Current action and preconditions to check: trajectory_clear

Your task: For each precondition in the list above, predict whether it will hold at this action.

Consider the current scene as observed from the mobile robot's camera, and analyze the predicted future states of all dynamic agents (e.g., people, animals, vehicles, or any moving entities) within the NEXT SECOND.

IMPORTANT: Only answer "very likely" if you are absolutely certain—based on strong, clear evidence—that a dynamic agent will violate the precondition in the predicted future state. Do NOT answer "very likely" for unlikely, ambiguous, or low-probability risks.

Ask yourself for each precondition: Is there a high probability, with clear and convincing evidence, that the predicted future states of any dynamic agent will interfere with the predicted future state of the currently executing action within the NEXT SECOND, causing that precondition to fail?

Assess the risk level based on these predictions. Use "likely" or "very likely" if motions create a clear risk of interference.

Use "neutral" or "improbable" if agents are nearby but their predicted paths are clearly diverging or non-conflicting.

Failure Risk Categories: "very improbable", "improbable", "neutral", "likely", "very likely"

Answer Format: Output ONLY the probability_of_failure value from these categories: "very improbable", "improbable", "neutral", "likely", "very likely"

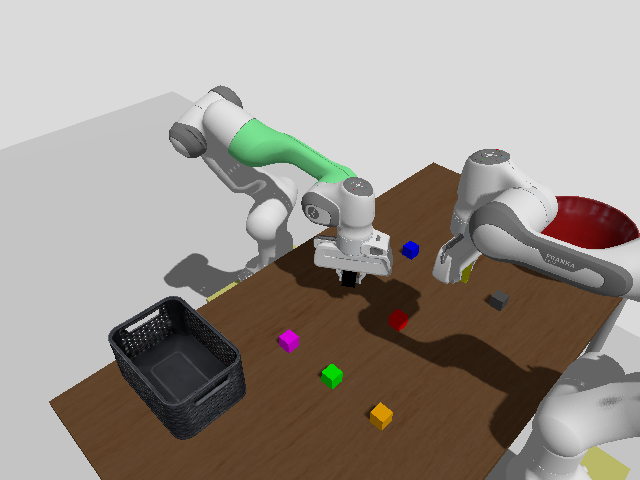

Answer: very improbable